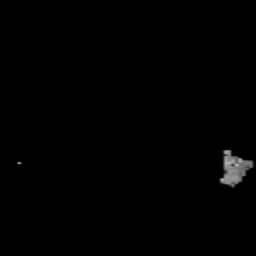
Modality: MD
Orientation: sagittal
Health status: healthy
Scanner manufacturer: siemens
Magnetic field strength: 3 T
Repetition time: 12 s
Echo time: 0.092 s